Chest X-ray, PA view. Patient: 35 years old, sex M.
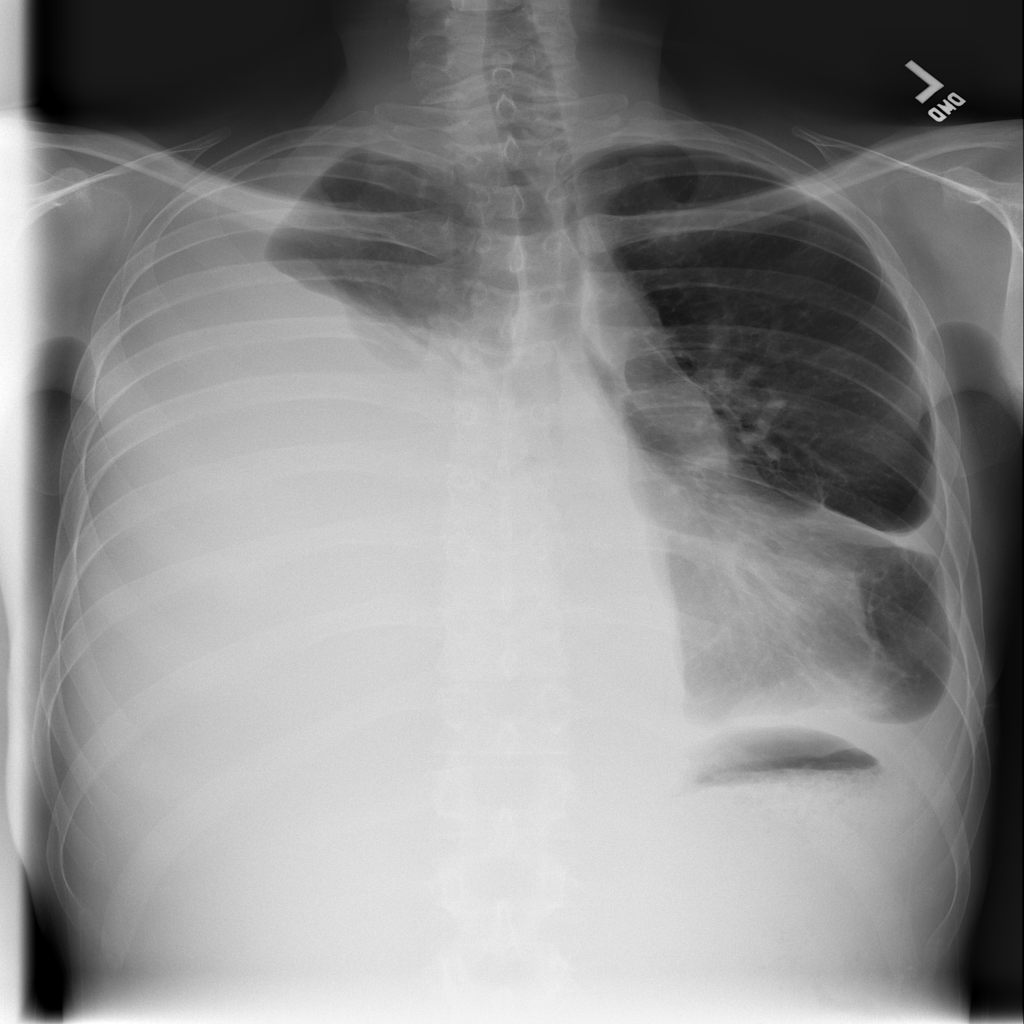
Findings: Effusion, Pneumothorax